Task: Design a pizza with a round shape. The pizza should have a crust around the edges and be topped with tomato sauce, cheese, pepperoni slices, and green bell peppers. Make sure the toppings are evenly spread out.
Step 371:
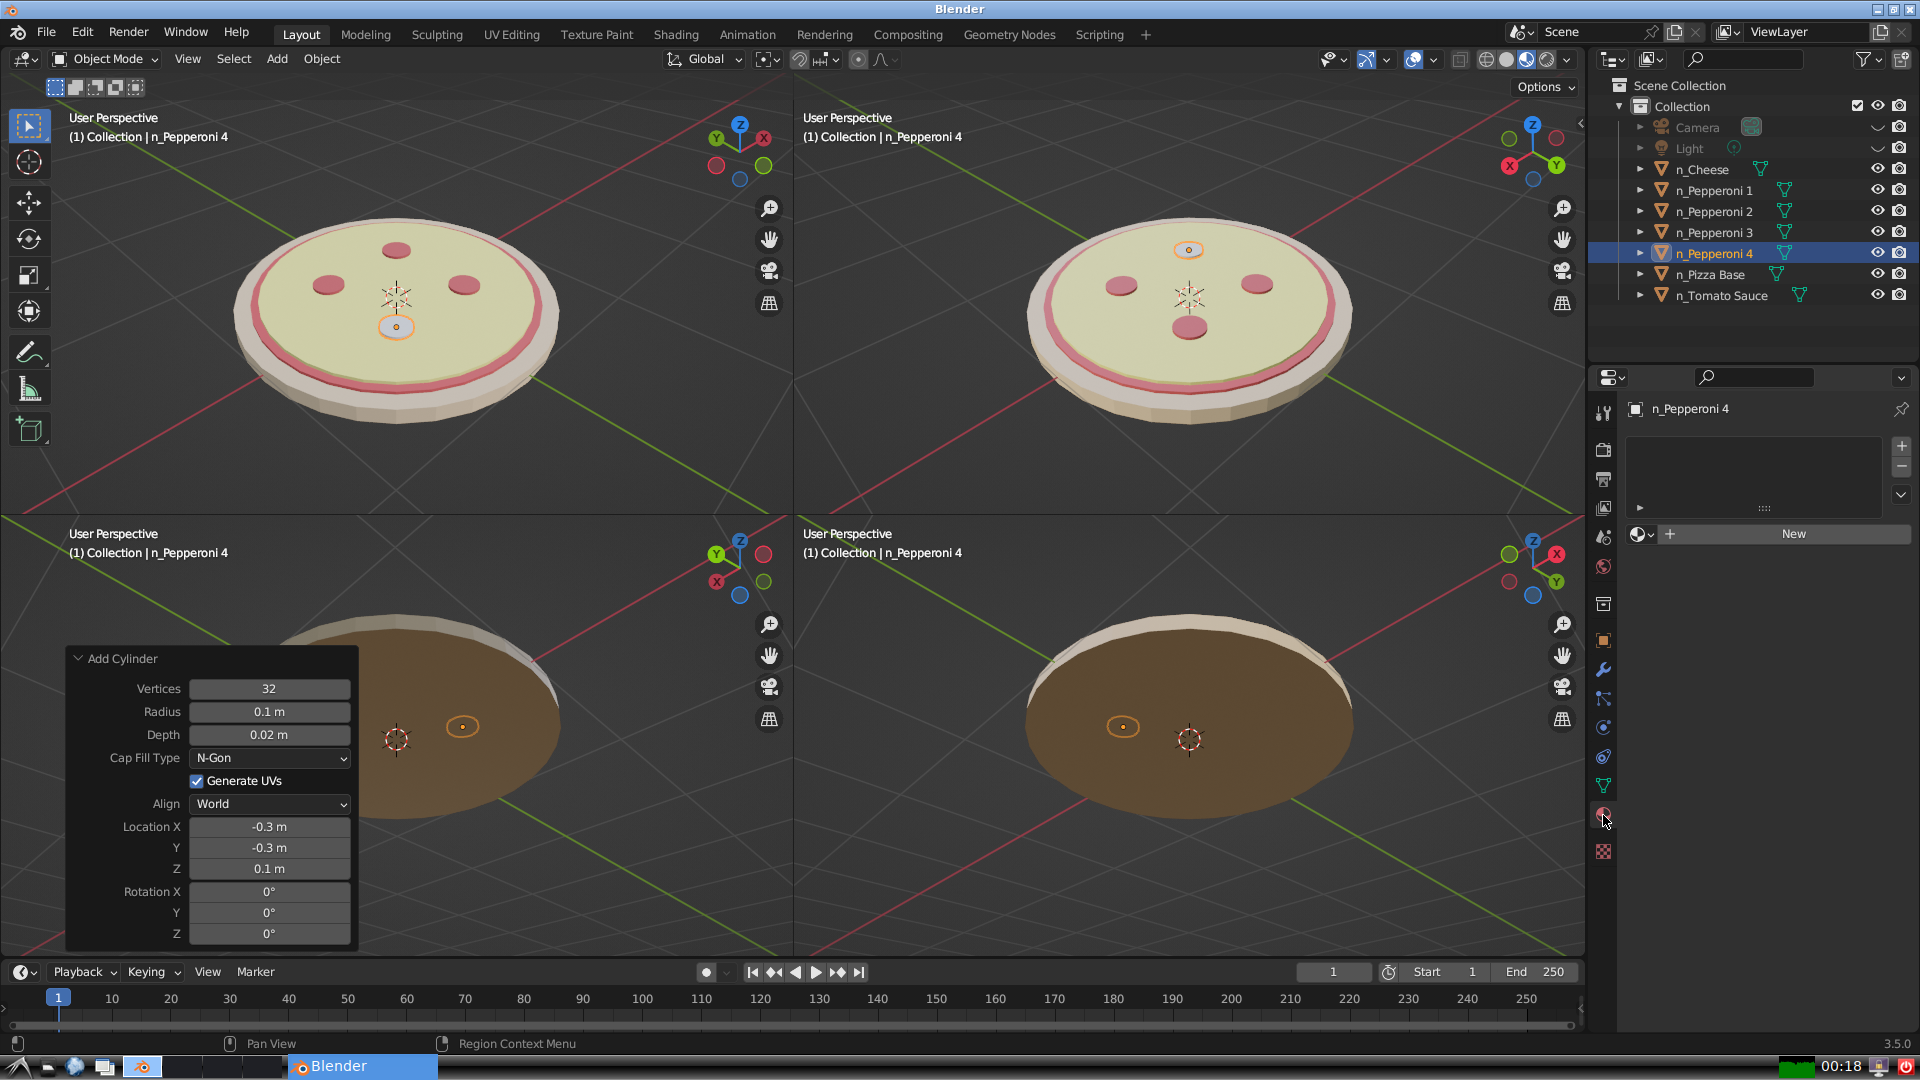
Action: {"mouse_move": [1636, 534]}